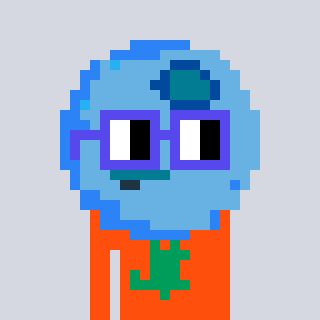
a pixel art character with square blue glasses, a blueberry-shaped head and a orange-colored body on a cool background